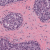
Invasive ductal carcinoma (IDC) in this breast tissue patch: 0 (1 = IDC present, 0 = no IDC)